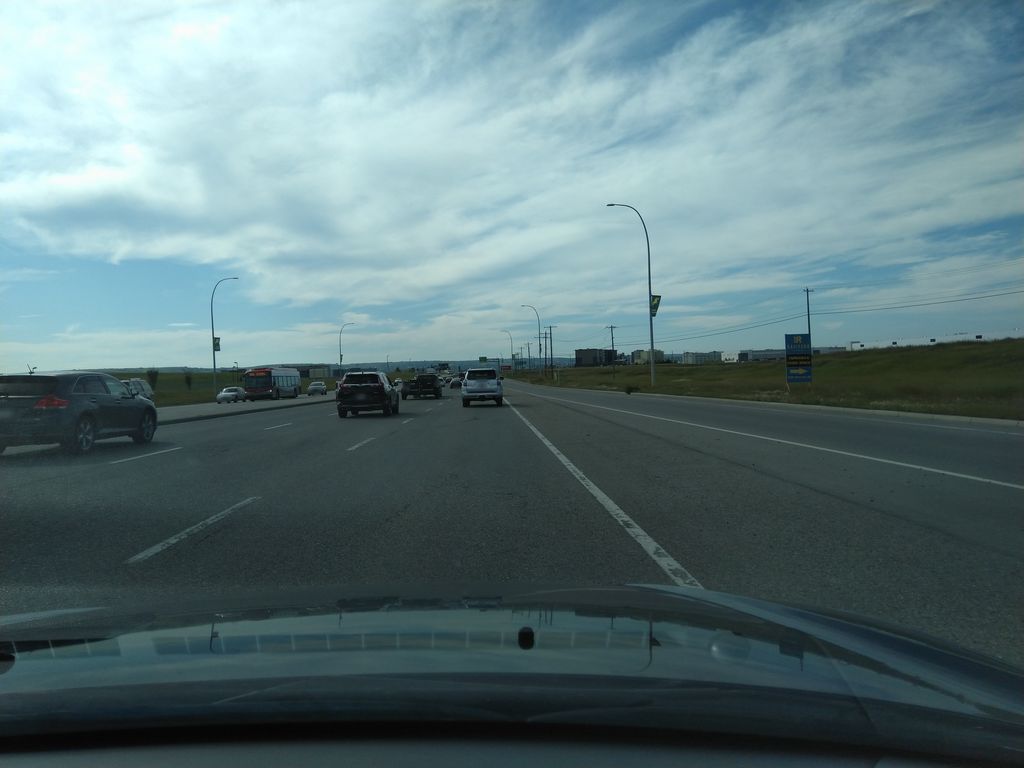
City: calgary